Question: I wrote a progrmame to test whether the try catch block affect of the running time or not.
Code as follow shows
'''
public class ExceptionTest {
public static void main(String[] args) {
System.out.println("Loop Normal(nano second) Exception(nano second)");
int[] arr = new int[] { 1, 500, 2500, 12500, 62500, 312500, <PHONE> };
for (int i = 0; i < arr.length; i++) {
System.out.println(arr[i] + "," + NormalCase(arr[i]) + ","
+ ExceptionCase(arr[i]));
}
}
public static long NormalCase(int times) {
long firstTime=System.nanoTime();
for (int i = 0; i < times; i++) {
int a = i + 1;
int b = 2;
a = a / b;
}
return System.nanoTime()-firstTime;
}
public static long ExceptionCase(int times) {
long firstTime =System.nanoTime();
for (int i = 0; i < times; i++) {
try {
int a = i + 1;
int b = 0;
a = a / b;
} catch (Exception ex) {
}
}
return System.nanoTime()-firstTime;
}
}
'''
the result shows bellow:

I wonder why less time when turns to 62500 and biger numbers?is It overflow ? seems not.
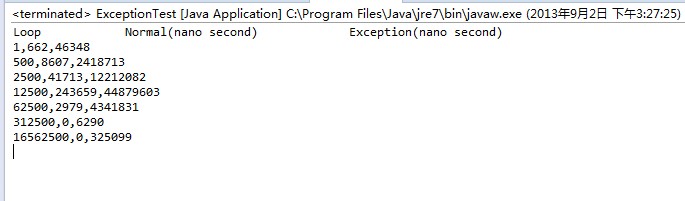
Answer: You are not testing the computational cost of the 'try/catch' block. You are really testing the cost of . A fair test would be making 'b= 2 ;' also in 'ExceptionCase'. I don't know what extremely wrong conclusions you will draw if you think you are testing only 'try/catch'. I'm frankly alarmed.
The reason why timing changes so much is that you are executing the functions so many times that the JVM decided to compile and optimize them. Enclose your loop into an outer one
'''
for(int e= 0 ; e < 17 ; e++ ) {
for(int i= 0 ; i < arr.length ; i++) {
System.out.println(arr[i] + "," + NormalCase(arr[i]) + "," + ExceptionCase(arr[i]));
}
}
'''
and you will see more stable results by the end of the run.
I also think that in the case 'NormalCase' the optimizer is "realizing" that the 'for' is not really doing anything and just skipping it (for an execution time of 0). For some reason (probably the side effect of exceptions), it's not doing the same with 'ExceptionCase'. To solve this bias, compute something inside the loop and return it.
I don't want to change your code too much, so I'll use a trick to return a second value:
'''
public static long NormalCase(int times,int[] result) {
long firstTime=System.nanoTime();
int computation= 0 ;
for(int i= 0; i < times; i++ ) {
int a= i + 1 ;
int b= 2 ;
a= a / b ;
computation+= a ;
}
result[0]= computation ;
return System.nanoTime()-firstTime;
}
'''
You can call this with 'NormalCase(arr[i],result)', preceded by declaration 'int[] result= new int[1] ;'. Modify 'ExceptionCase' in the same way, and 'result[0]' to avoid any other optimization. You will probably need one 'result' variable for each function.